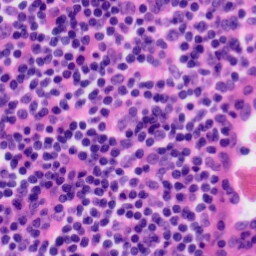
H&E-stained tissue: Tonsil